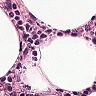
Metastatic tissue present: no